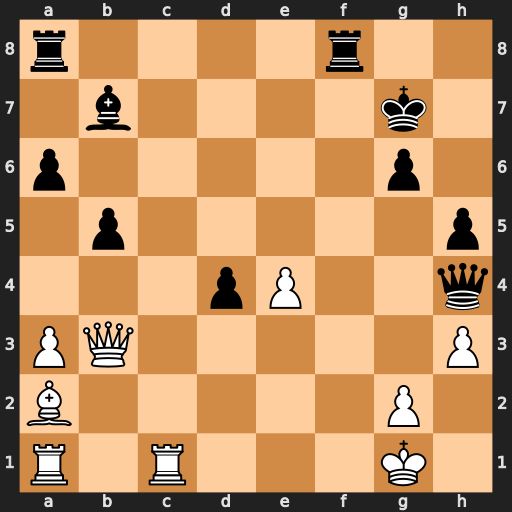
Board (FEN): r4r2/1b4k1/p5p1/1p5p/3pP2q/PQ5P/B5P1/R1R3K1
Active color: w
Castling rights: -
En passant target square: -
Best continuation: Rc7+ Kh6 Rxb7